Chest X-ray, PA view. Patient: 28 years old, sex F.
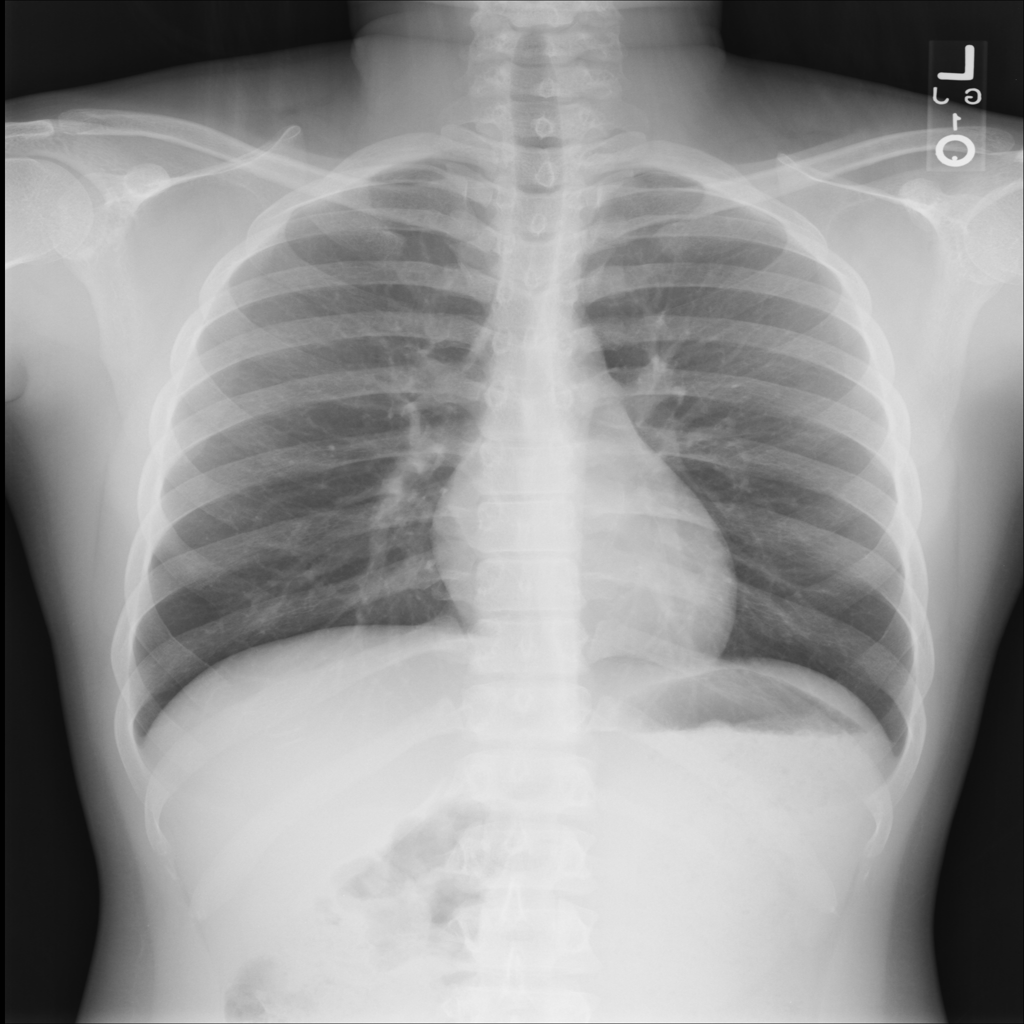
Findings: No Finding